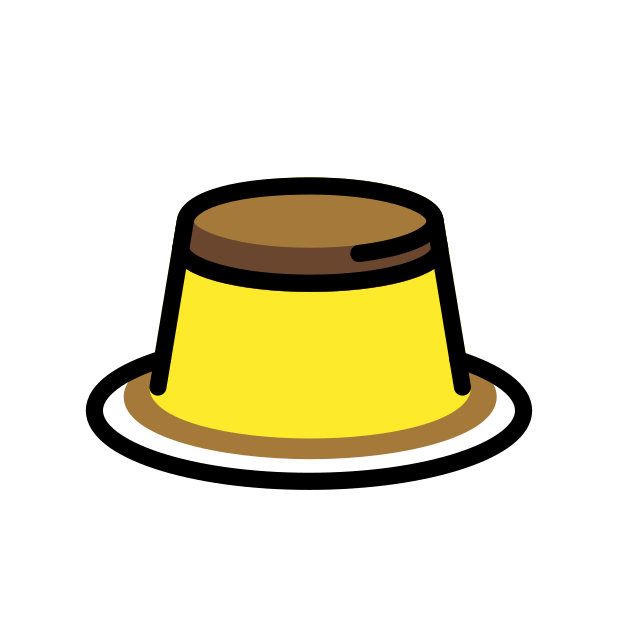
custard